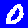
Digit: 0